Interaction volume radius: 10 \u00c5
Interaction volume height: 25 \u00c5
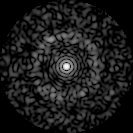
Disorder parameter: 0.8262